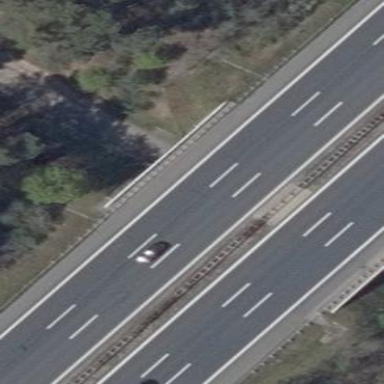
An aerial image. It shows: It's motorway area.